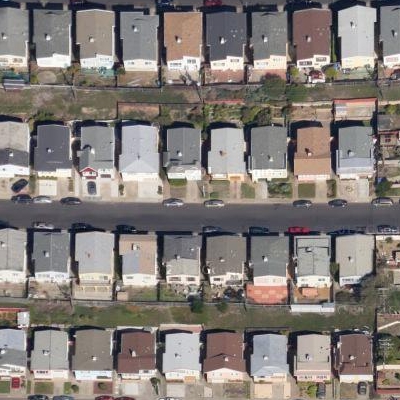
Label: fResident